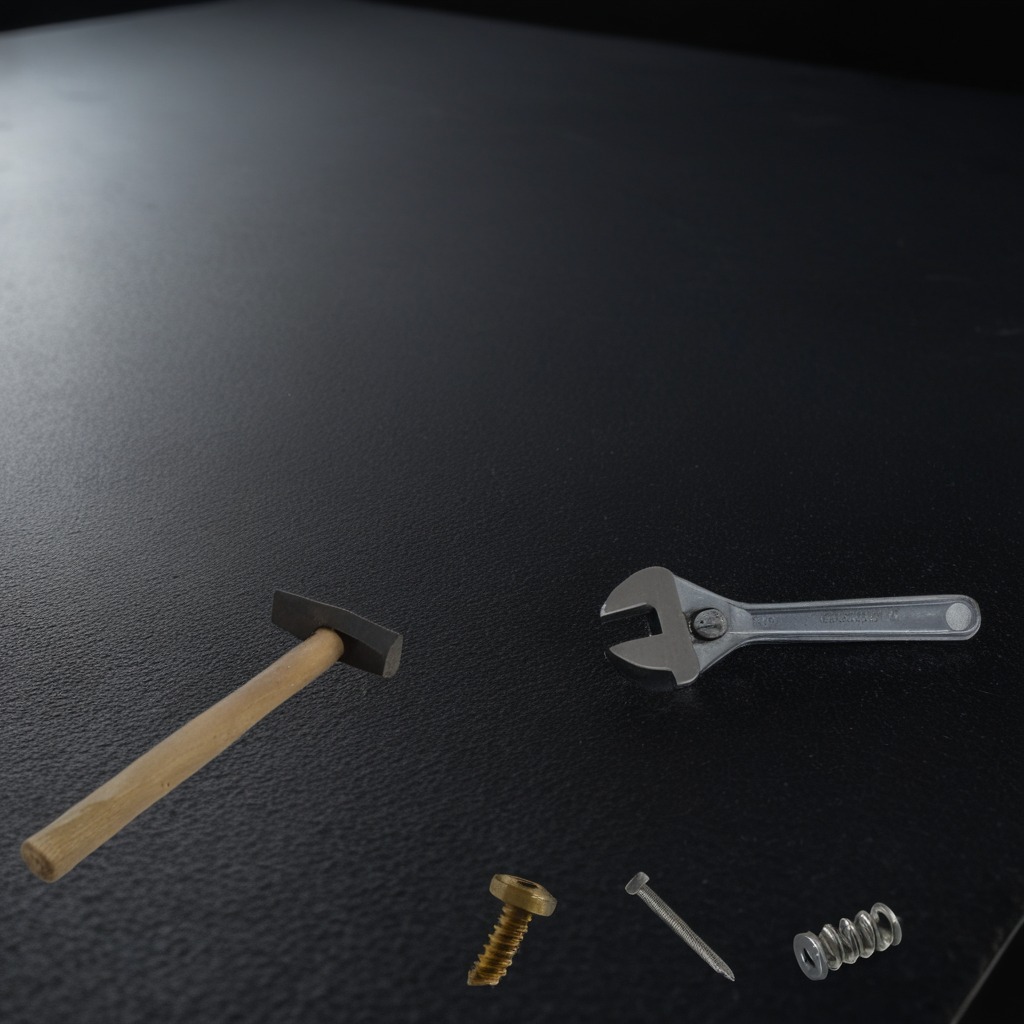
A machine screw, an iron nail, a hammer, a coiled metal spring, and a wrench are lying on the clean granite tabletop.